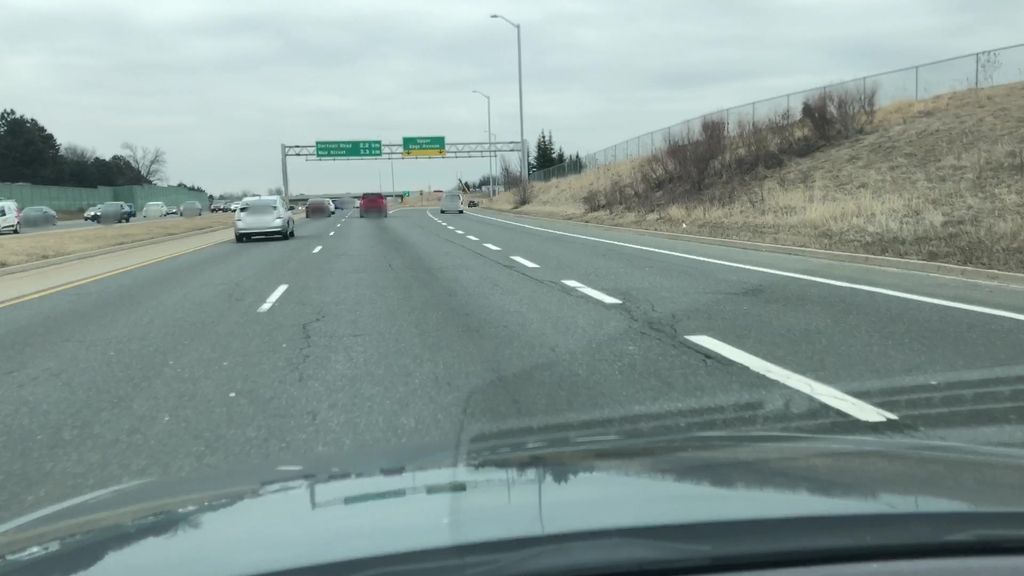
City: hamilton